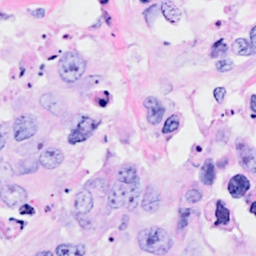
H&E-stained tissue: Breast